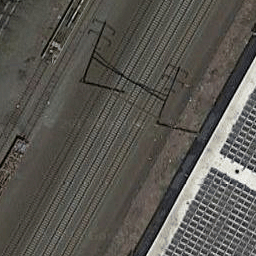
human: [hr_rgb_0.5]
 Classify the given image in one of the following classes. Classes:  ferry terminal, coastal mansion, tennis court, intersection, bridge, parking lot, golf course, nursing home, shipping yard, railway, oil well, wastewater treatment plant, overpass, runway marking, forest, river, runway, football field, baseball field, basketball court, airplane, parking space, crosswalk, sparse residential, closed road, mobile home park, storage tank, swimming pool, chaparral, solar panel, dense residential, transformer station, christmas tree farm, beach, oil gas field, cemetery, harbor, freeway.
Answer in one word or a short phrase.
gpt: railway